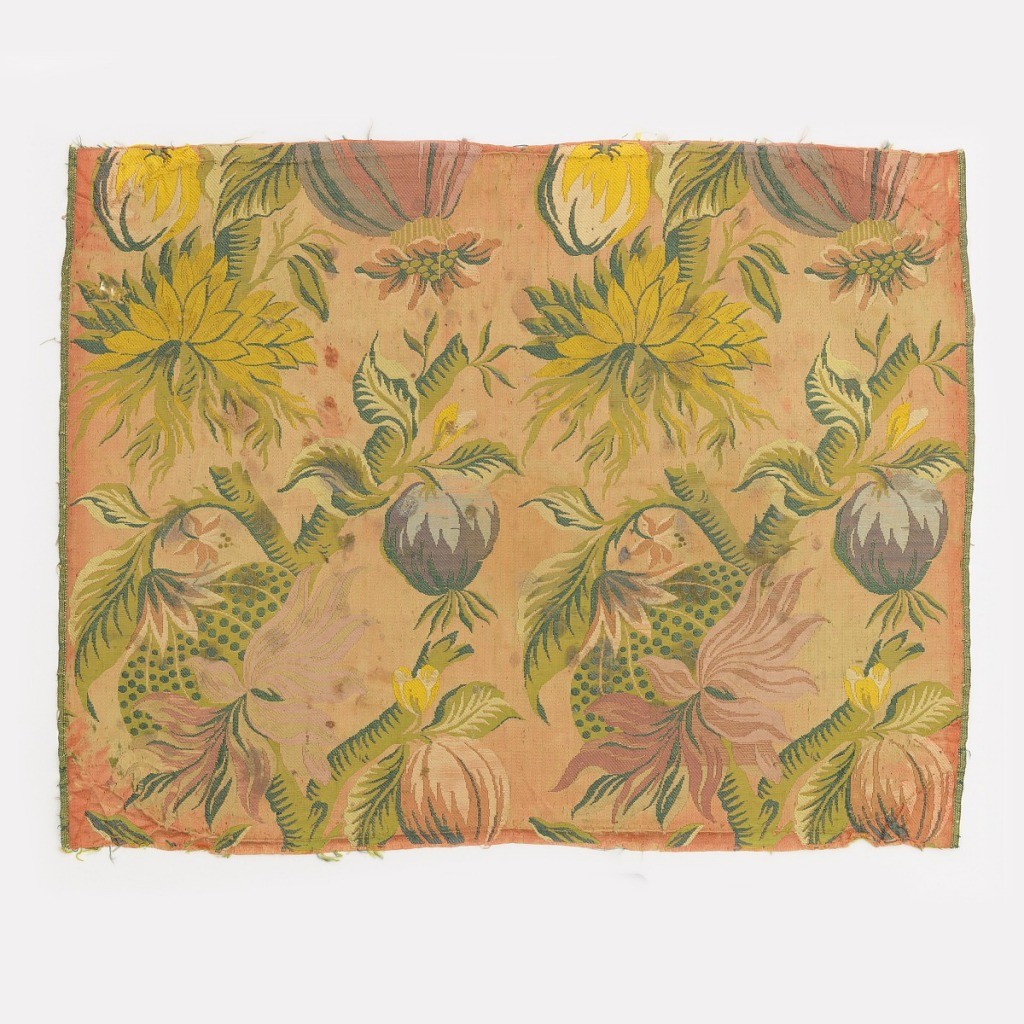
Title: Textile
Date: ca. 1730
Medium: silk Technique: compound satin, brocaded
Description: Pink satin ground with a diagonal arrangement of flowering branches and hanging fruit. In shades of pink, green, yellow, violet and blue. Selvage to selvage